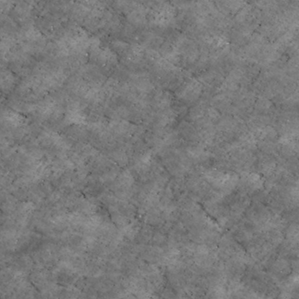
Label: non_frost